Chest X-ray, AP view. Patient: 58 years old, sex M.
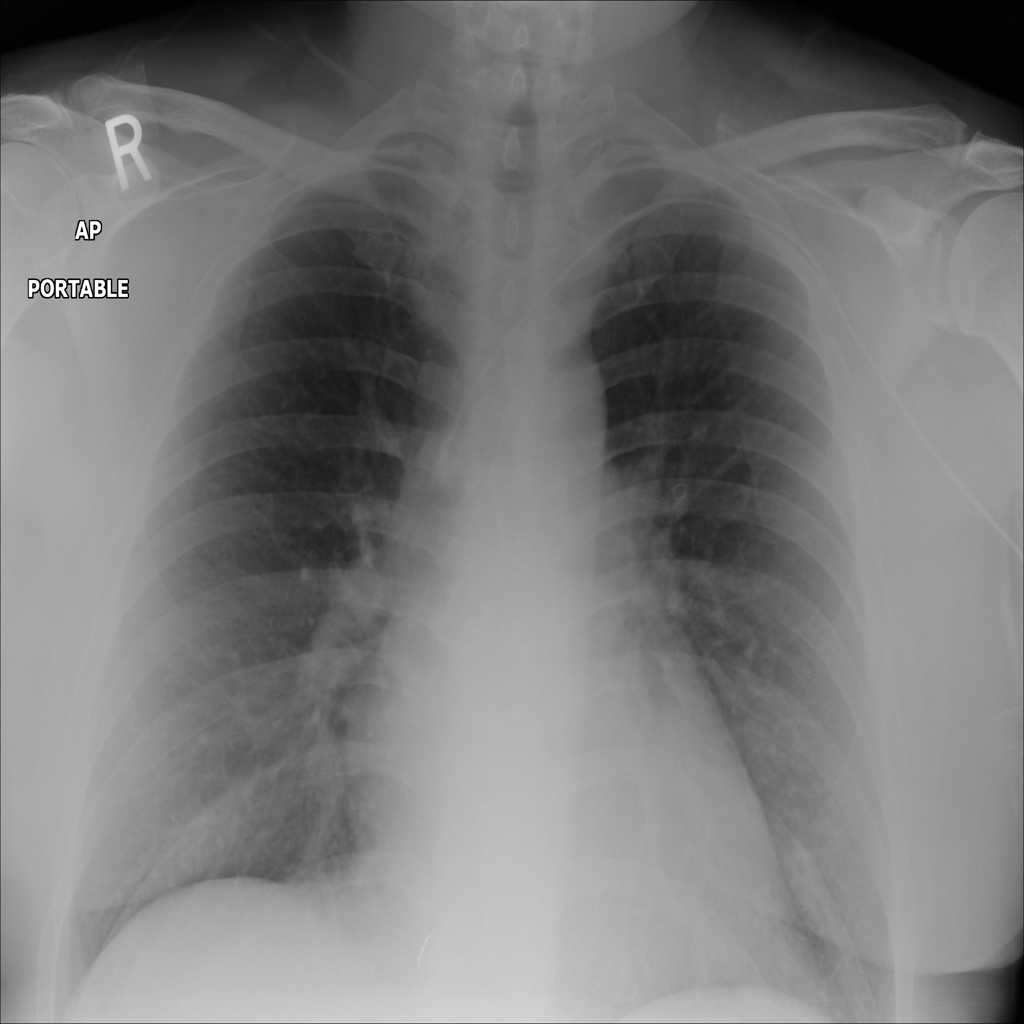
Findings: No Finding